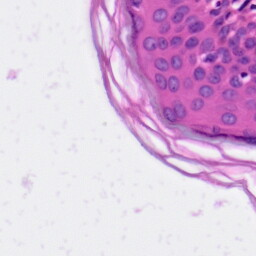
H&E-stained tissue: Skin